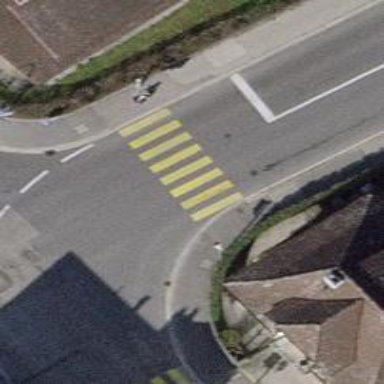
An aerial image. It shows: Uncontrolled zebra crossing with zebra markings.